Interaction volume radius: 5 \u00c5
Interaction volume height: 35 \u00c5
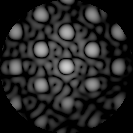
Disorder parameter: 0.1523